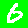
Digit: 6